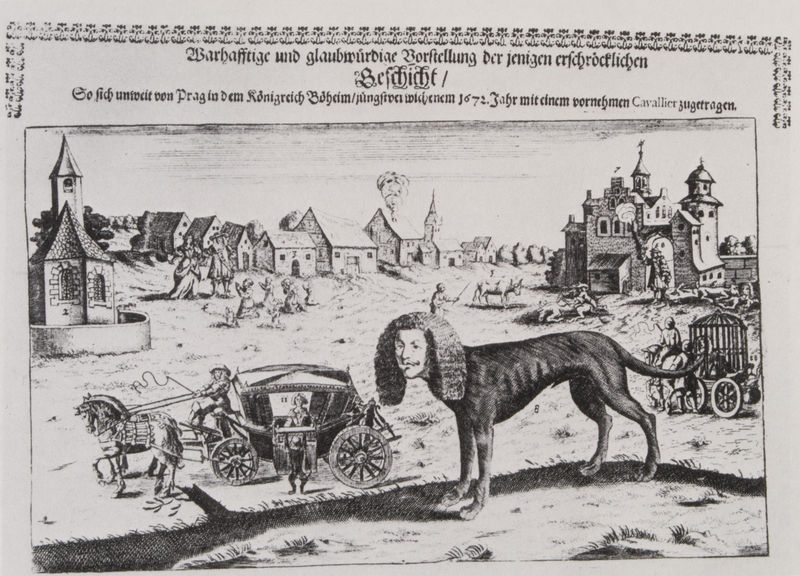
Titel: Die Verwandlung eines Adeligen in einen Hund
Standort: Wolfenbüttel
Institution: Herzog August Bibliothek
Schlagwörter: feuer, himmel, kopf, mann, schatten, weiß, bäume, frauen, kirchturm, landschaft, menschen, stadt, fenster, frankreich, frau, männer, schwarz, zeichnung, gebäude, gras, haus, hund, schloss, tier, tiere, weg, wiese, wolke, bart, richter, geschichte, mensch, rahmen, stein, steine, portrait, erde, feld, häuser, gitter, kirche, qualm, rauch, boden, haare, kamin, kinder, pferd, pferde, reiter, räder, fell, hufe, mähne, perücke, sattel, schwanz, zügel, holzschnitt, schrift, dorf, dächer, mauer, grafik, graphik, klein, kuh, rind, droschke, kutsche, kutschen, platz, rundbogen, wagen, könig, karikatur, bordüre, inschrift, deutsch, pfoten, bauer, tor, zinnen, ortschaft, tusche, buch, burg, kreuz, türme, rippen, druck, schwarzweiss, schraffuren, radierung, stich, titel, gross, illustration, revolution, text, zeitung, bericht, überschrift, kutscher, peitsche, fahren, rau, mauern, gewehr, jagdhund, reise, fabel, wesen, mittelalter, märchen, fabelwesen, marktplatz, wagenräder, löwe, käfig, vogelbauer, vogelkäfig, emblem, kupferstich, bock, hirte, hirten, fraktur, persiflage, baumstumpf, altdeutsch, perrücke, barok, traben, prag, reisen, rüde, kutschbock, erzählung, sinnspruch, inkunabel, riese, satiere, schiessen, böhmen, menschenkopf, geschicht, perücker, cavallier, deschicht, hundskopf, mannhund, hundemensch, hund mit menschenkopf, 1672, menschenhund, eschrift, burs